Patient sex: M
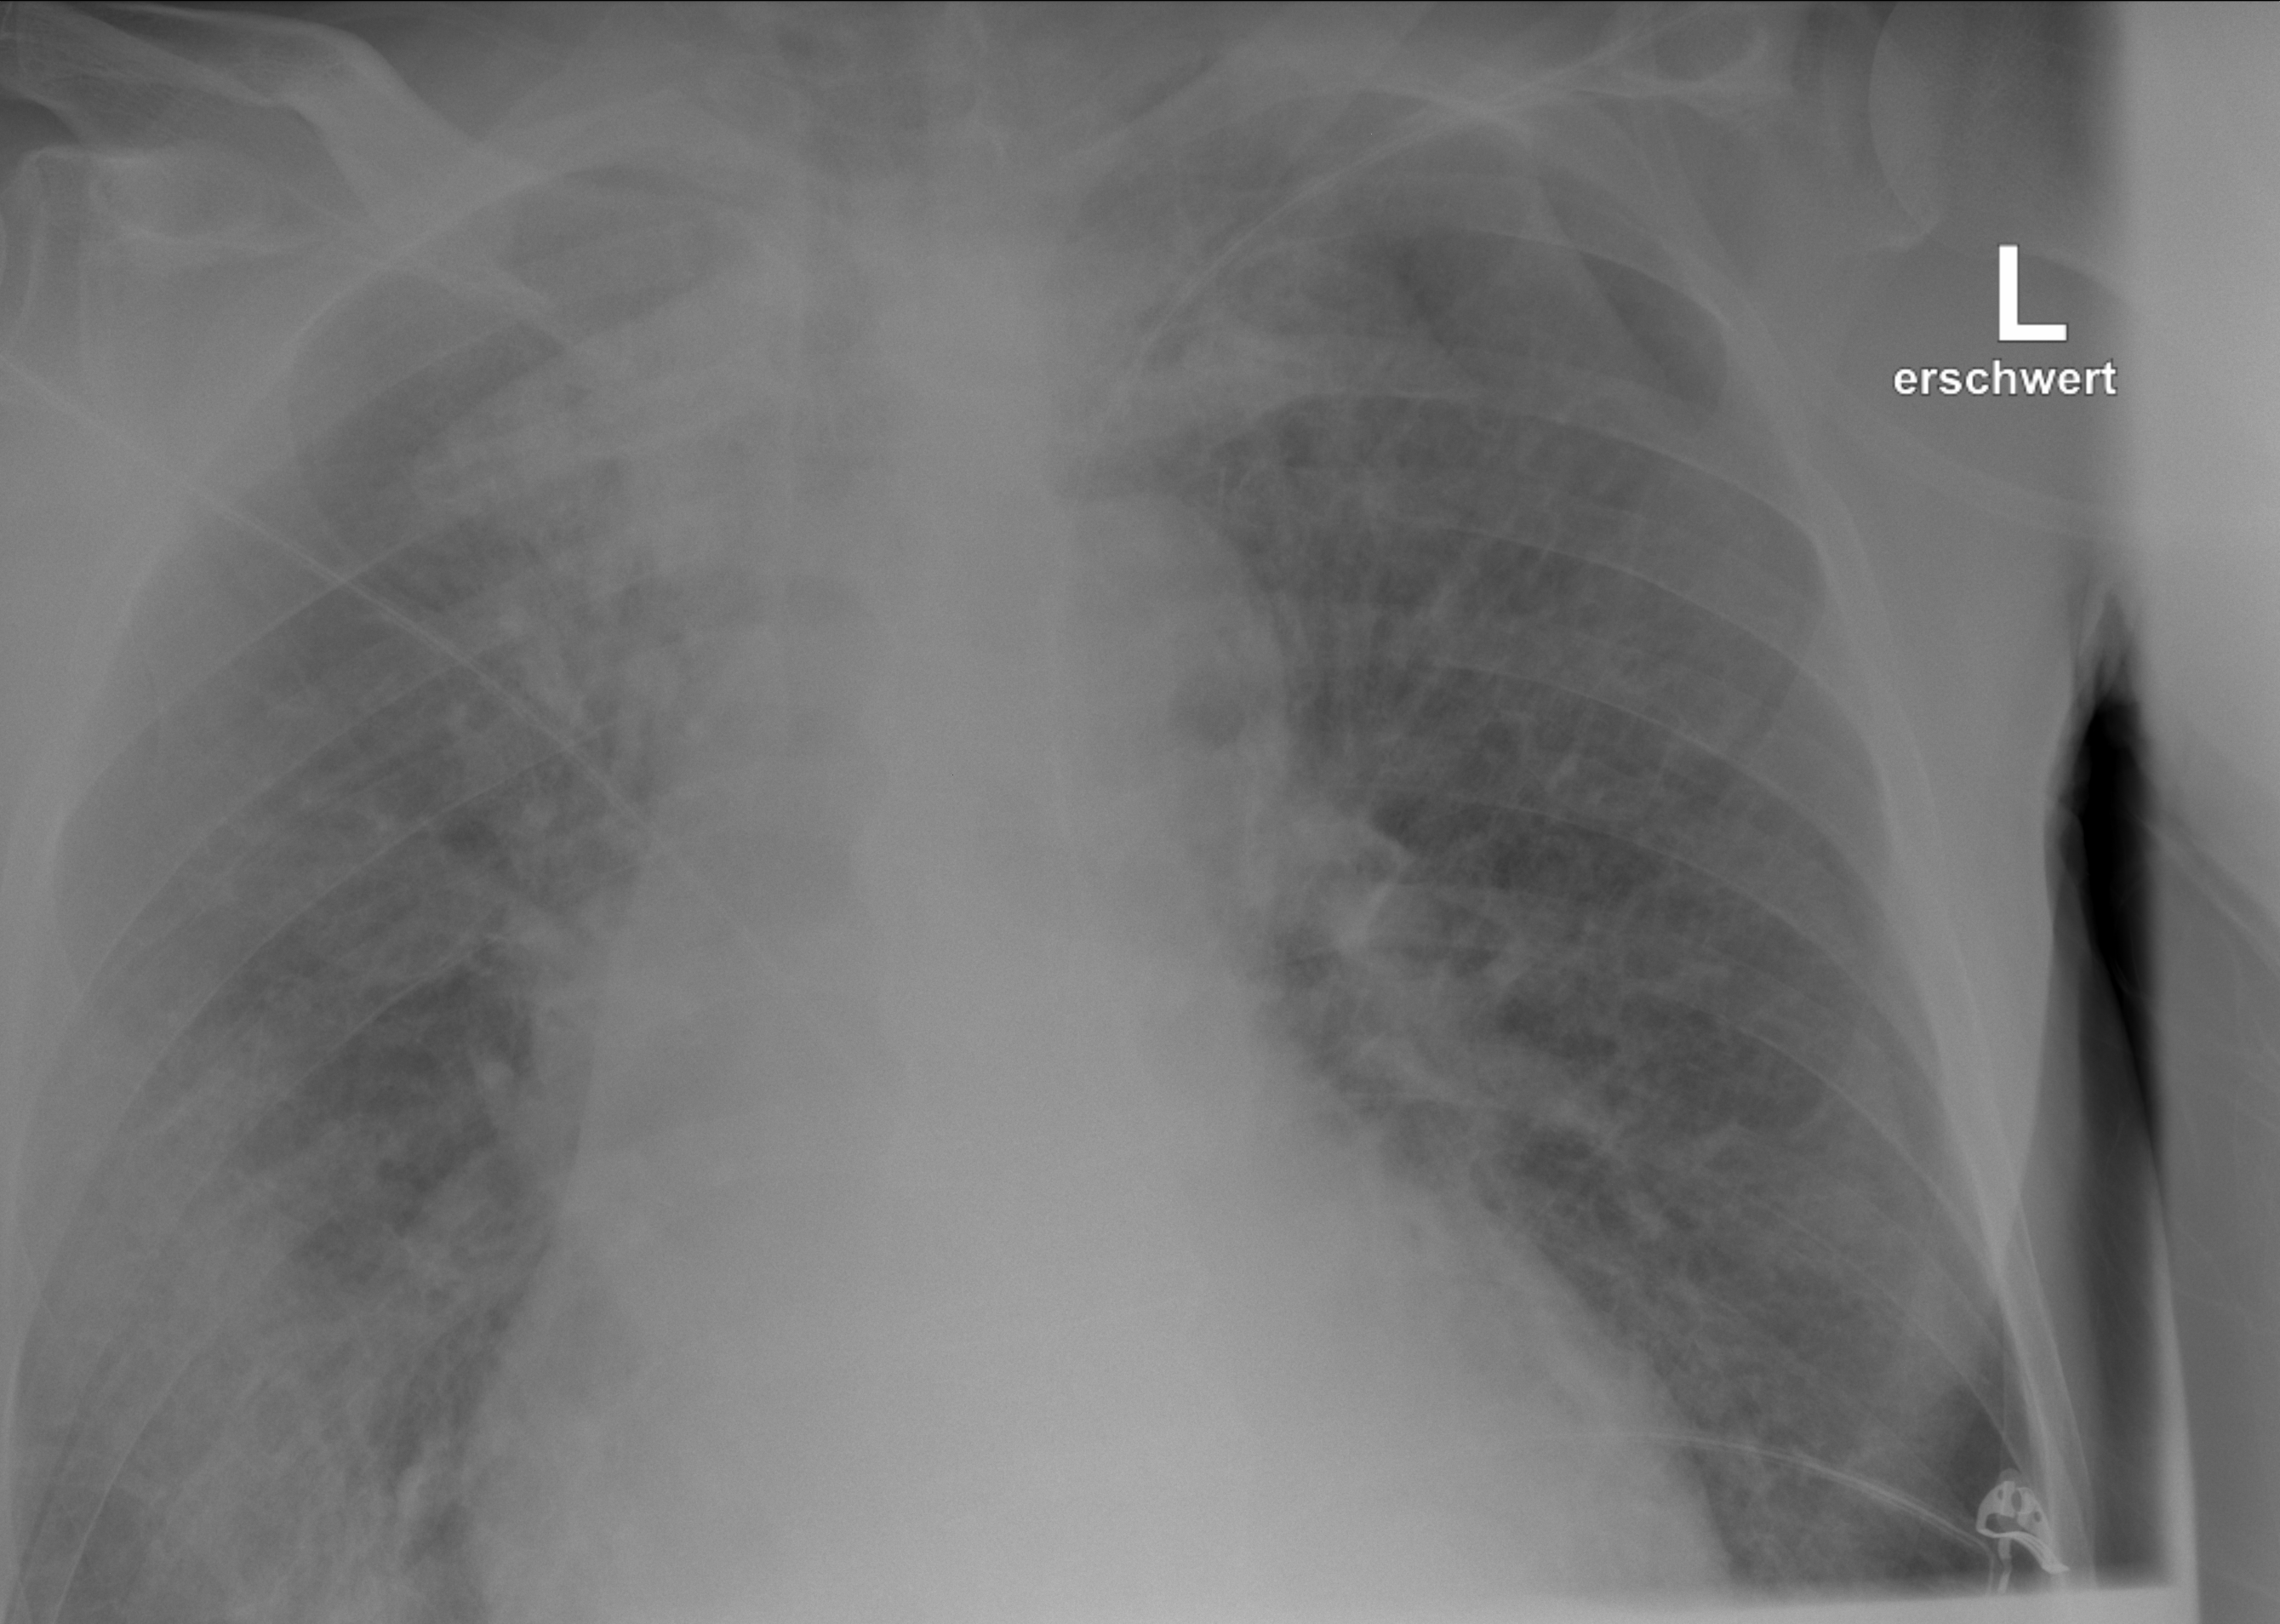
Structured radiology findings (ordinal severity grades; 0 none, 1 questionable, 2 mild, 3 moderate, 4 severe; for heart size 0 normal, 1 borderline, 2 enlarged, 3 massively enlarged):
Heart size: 2
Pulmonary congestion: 3
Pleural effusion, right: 0
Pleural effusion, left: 0
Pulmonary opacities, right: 2
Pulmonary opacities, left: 0
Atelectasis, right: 0
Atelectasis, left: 0